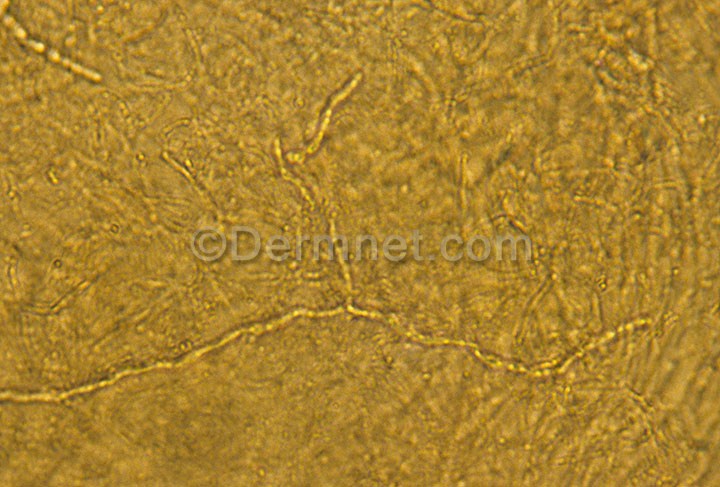
Disease: Tinea Ringworm Candidiasis and other Fungal Infections